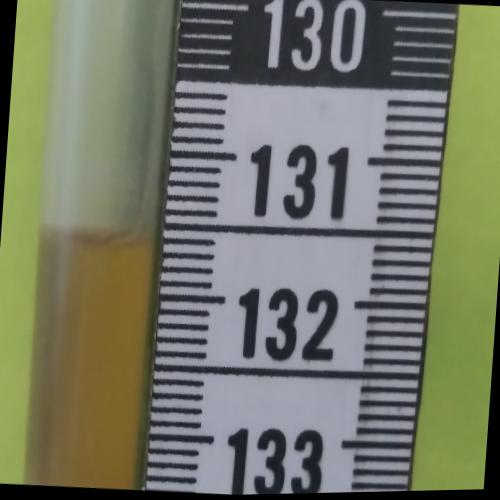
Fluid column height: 131.6 cm